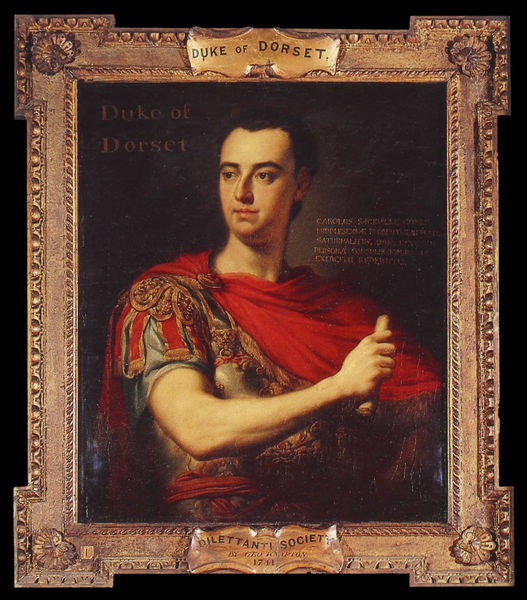
Titel: Charles Sackville, 2nd Duke of Dorset, as a Roman Consul; Portraits of Members of the Dilettanti Society
Künstler: George Knapton
Institution: The Society of Dilettanti
Schlagwörter: gemälde, hand, mann, umhang, holz, licht, mund, nase, rot, malerei, arm, augen, gesicht, mensch, rahmen, bild, hals, portrait, porträt, gewand, gold, mantel, adel, england, rechts, stock, bilderrahmen, stab, inschrift, spange, antike, links, portait, soldat, herrscher, fürst, rüstung, rom, rolle, römer, harnisch, toga, herzog, feldherr, schriftrolle, muscheln, englisch, römisch, roter mantel, dilettanti, fibel, kommandostab, rahmne, brustharnisch, antikes gewand, centurio, of, duke of dorset, duke, dorset, 1711, dilettanti society, 18.jahrhundet, 1758, duk, doke of dorset, dilettantie society, führerstab, societa